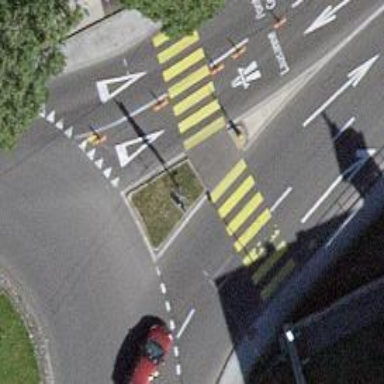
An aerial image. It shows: Marked crossing with pedestrian island.